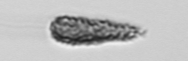
Label: Pseudochattonella_farcimen